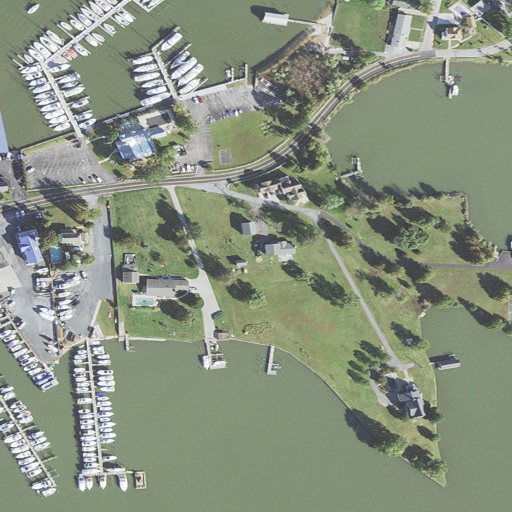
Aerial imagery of island in Maryland named Little Island containing open water, low intensity development, medium intensity development, high intensity development, open development, and herbaceous wetlands